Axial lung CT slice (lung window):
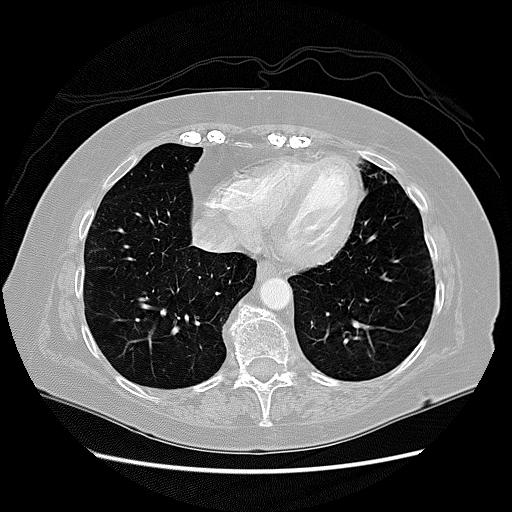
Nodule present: no